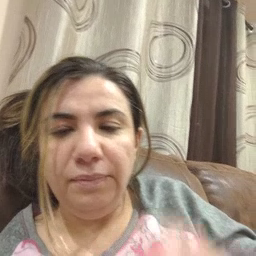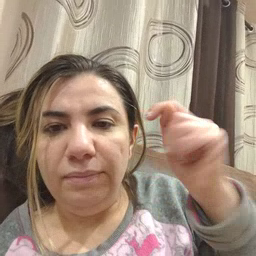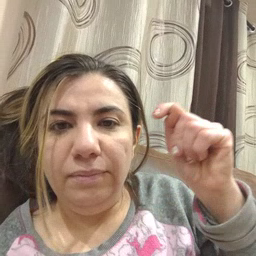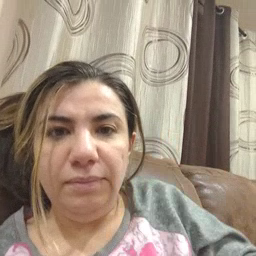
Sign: toy